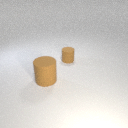
small brown rubber cylinder behind large brown rubber cylinder